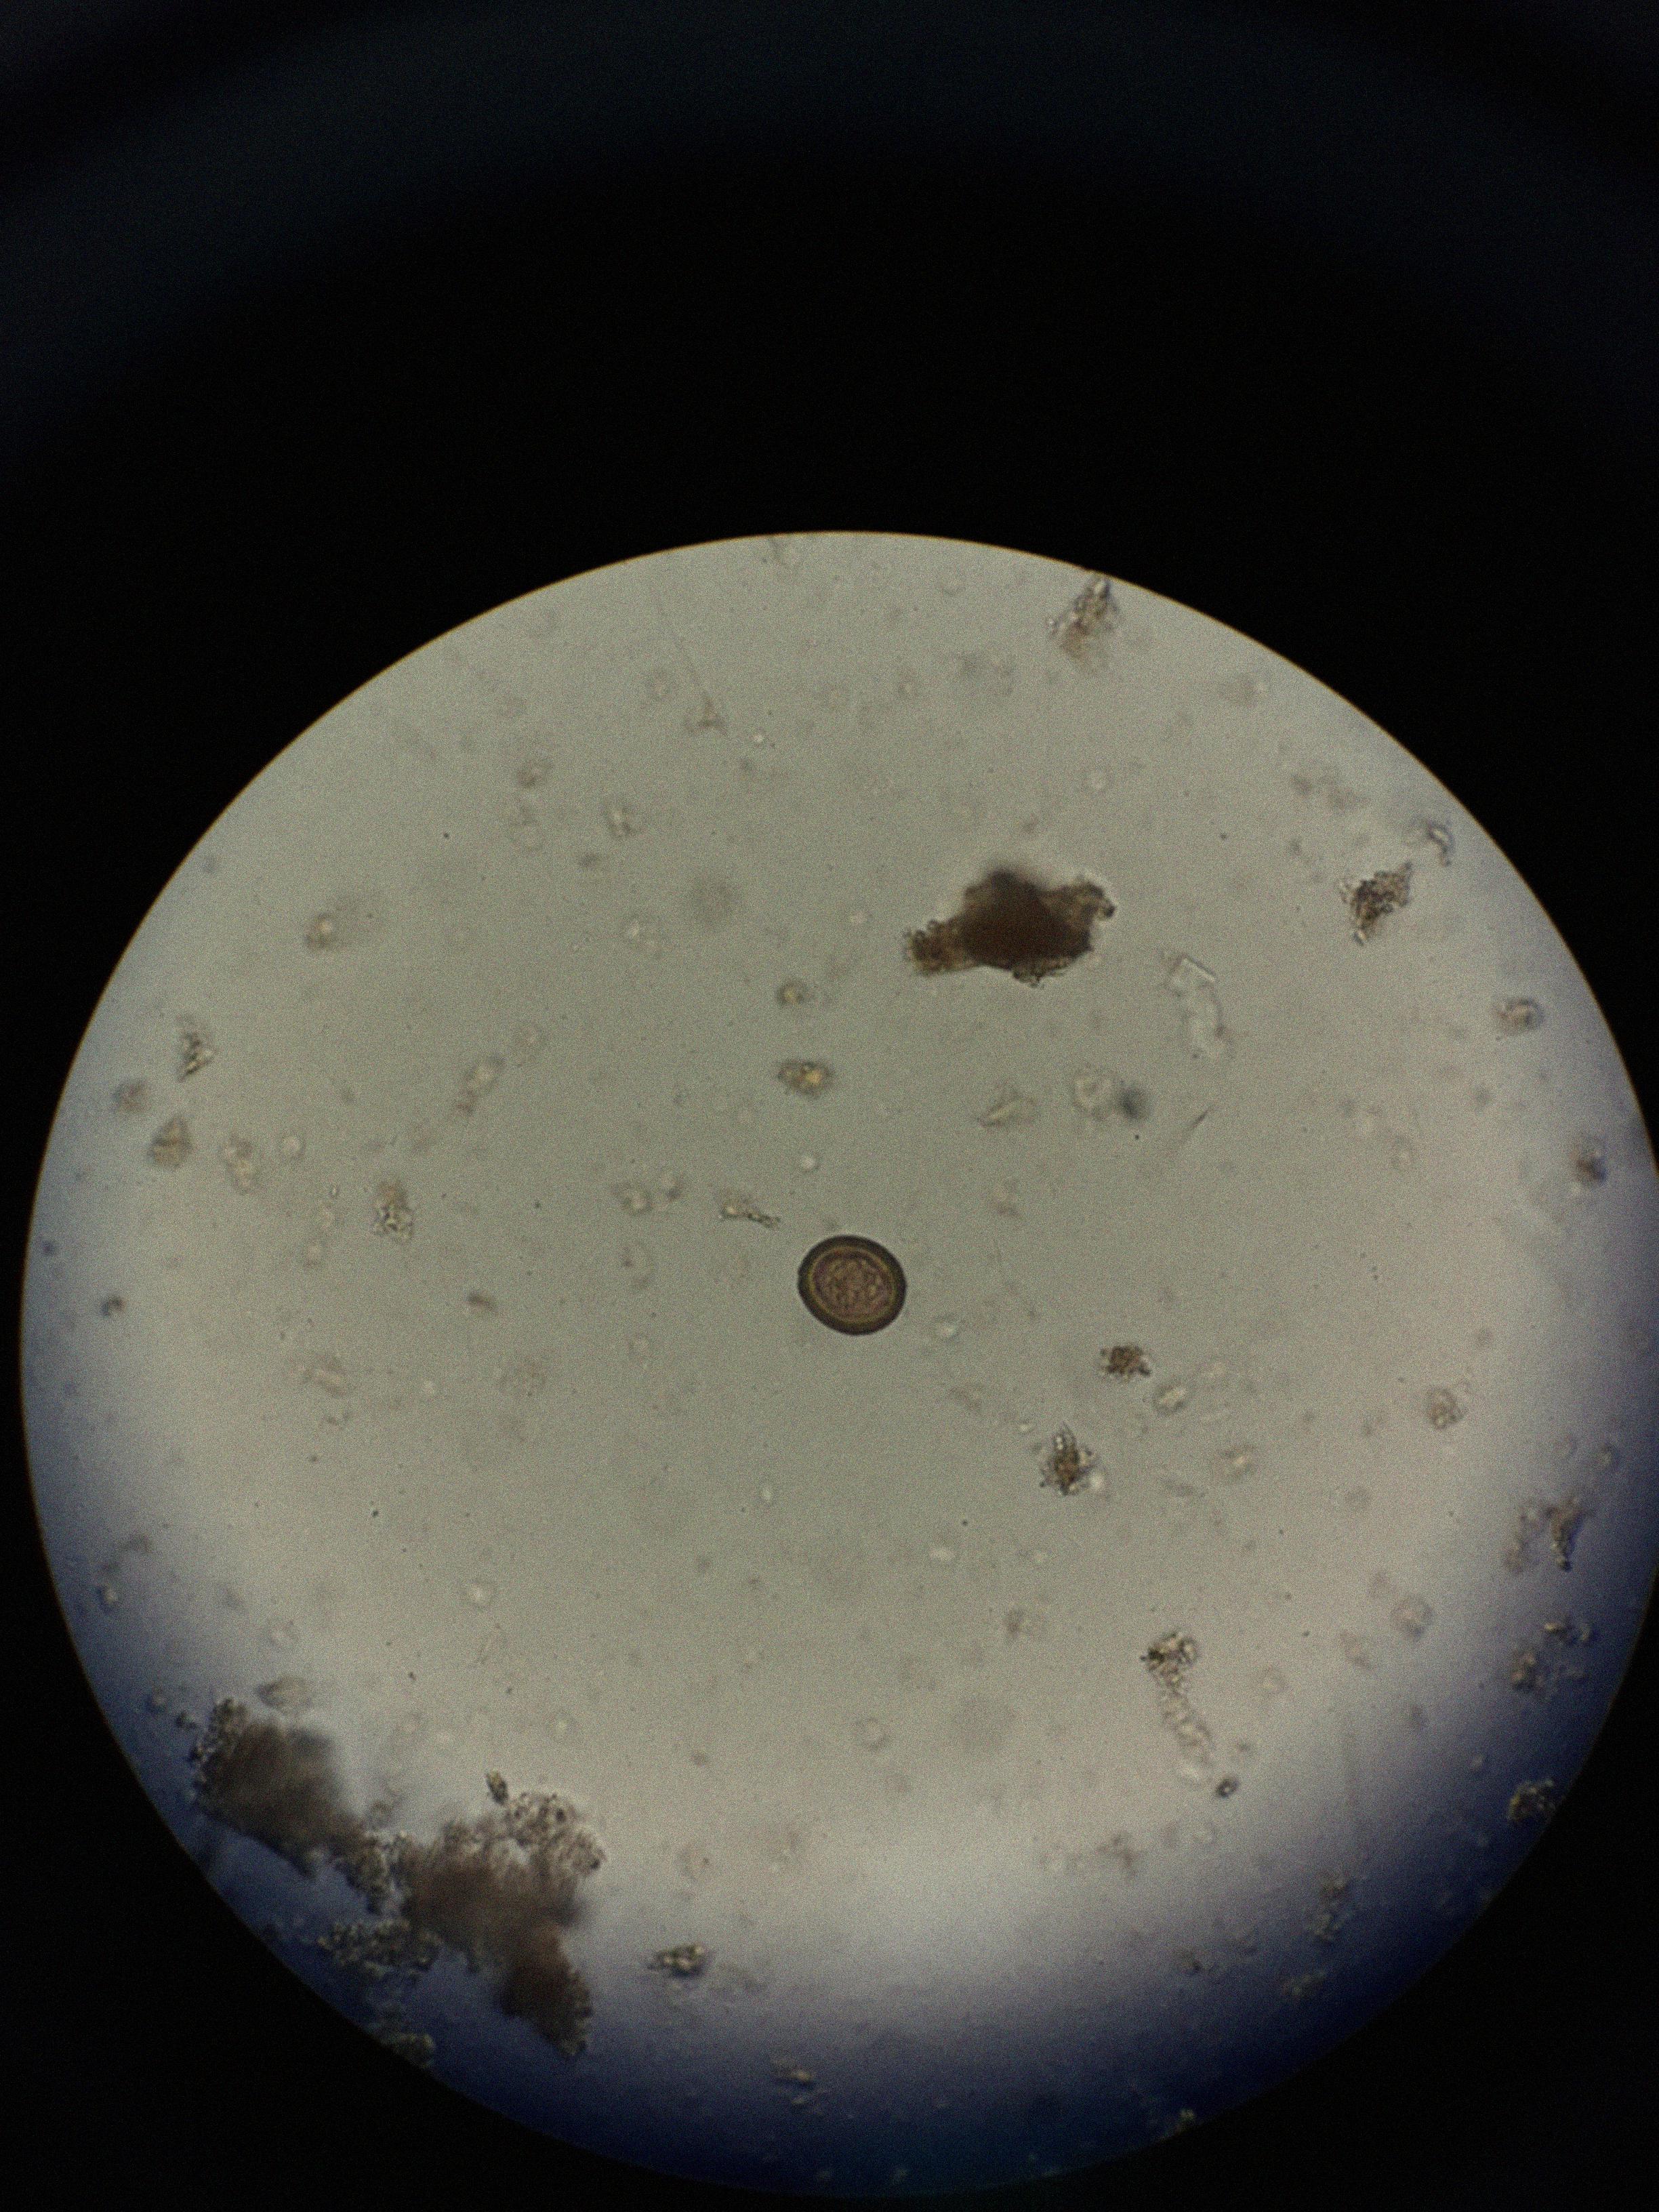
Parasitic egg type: Taenia spp. egg